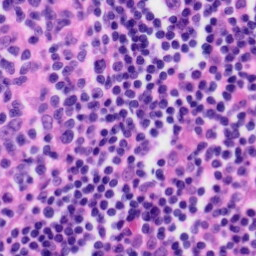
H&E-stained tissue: Tonsil